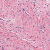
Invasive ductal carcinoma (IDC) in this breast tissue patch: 0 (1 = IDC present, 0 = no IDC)